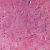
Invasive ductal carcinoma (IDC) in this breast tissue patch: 0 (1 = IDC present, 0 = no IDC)